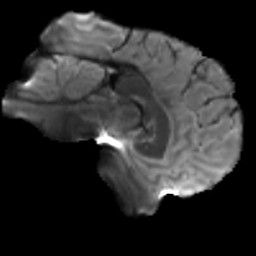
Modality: T2w
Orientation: sagittal
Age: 28
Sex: male
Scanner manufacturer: siemens
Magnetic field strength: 3 T
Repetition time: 3.5 s
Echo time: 0.086 s